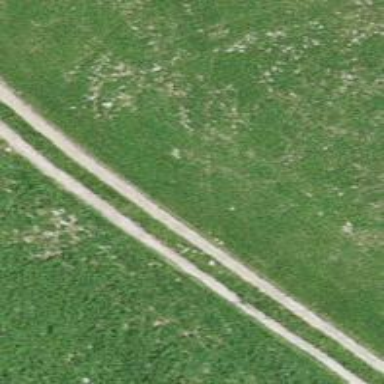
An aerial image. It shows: Grass track with grade 5 tracktype.